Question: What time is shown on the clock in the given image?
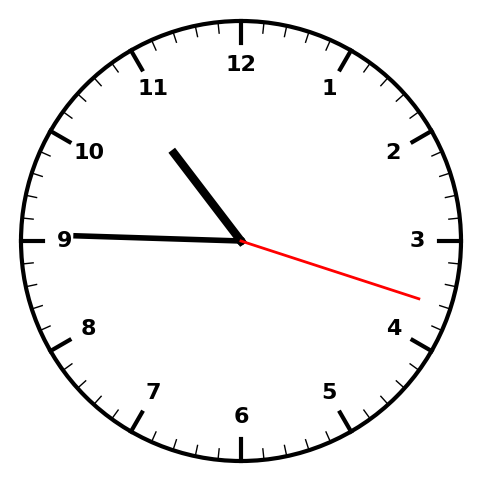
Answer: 10:45:18